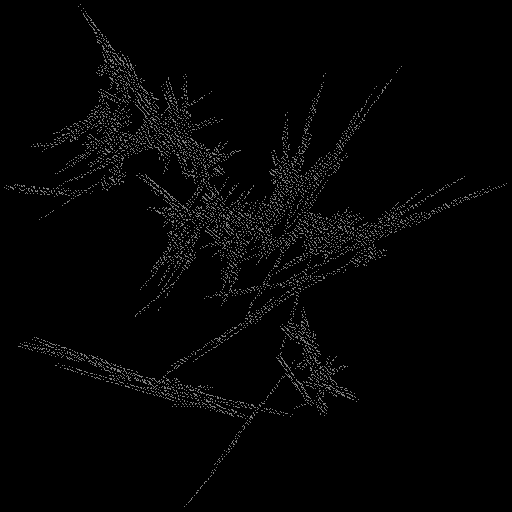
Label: groundpine